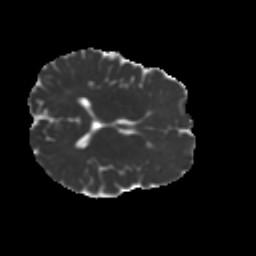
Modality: MD
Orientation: axial
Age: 49
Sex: female
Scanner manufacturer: ge
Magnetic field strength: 3 T
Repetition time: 7.8 s
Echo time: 0.0606 s